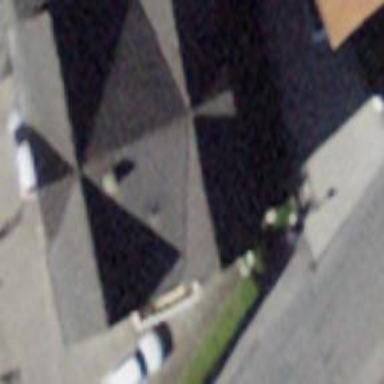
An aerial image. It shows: Apartment building with hipped roof.